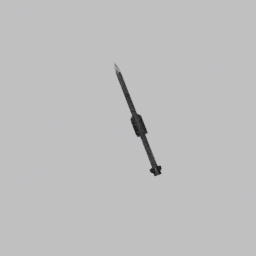
Label: mechanical